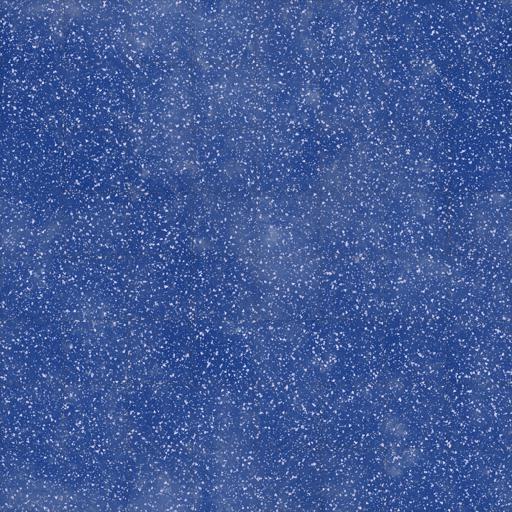
Tags: blue clean smooth terrazzo tiled tiles